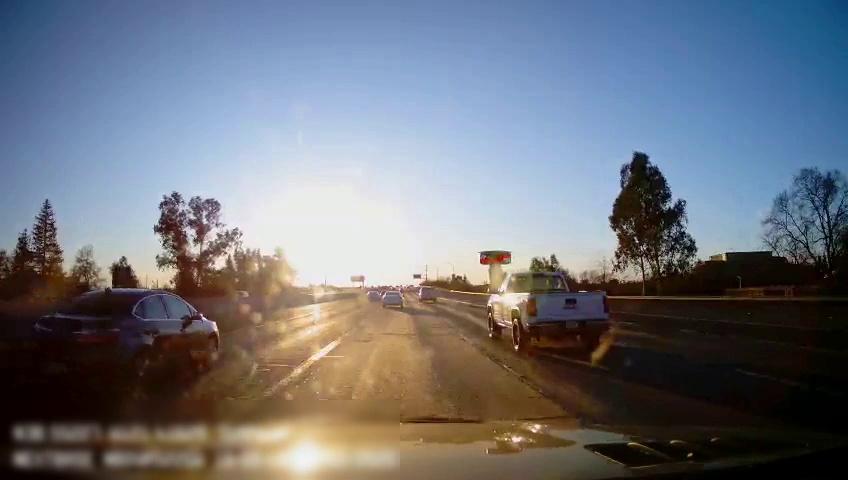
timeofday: Day
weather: Sunny
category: Drivable Space
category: Vehicles | Truck
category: Vehicles | Car
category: Vehicles | Car
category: Vehicles | Car
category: Vehicles | SUV
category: Vehicles | Van
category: Lanes | Alternate Lane
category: Lanes | Alternate Lane
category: Lanes | Current Lane
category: Lanes | Current Lane
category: Lanes | Alternate Lane
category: Lanes | Alternate Lane
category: Traffic | Signs